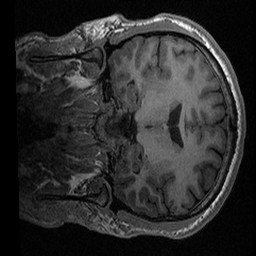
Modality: T1w
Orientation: coronal
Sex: male
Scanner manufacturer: ge
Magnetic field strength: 3 T
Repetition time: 0.0064 s
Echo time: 0.00281 s